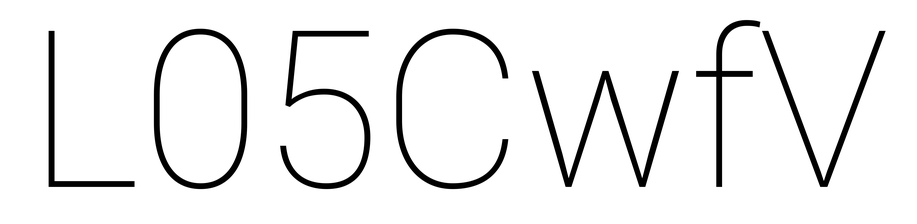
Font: Roboto_Thin